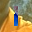
Label: 1